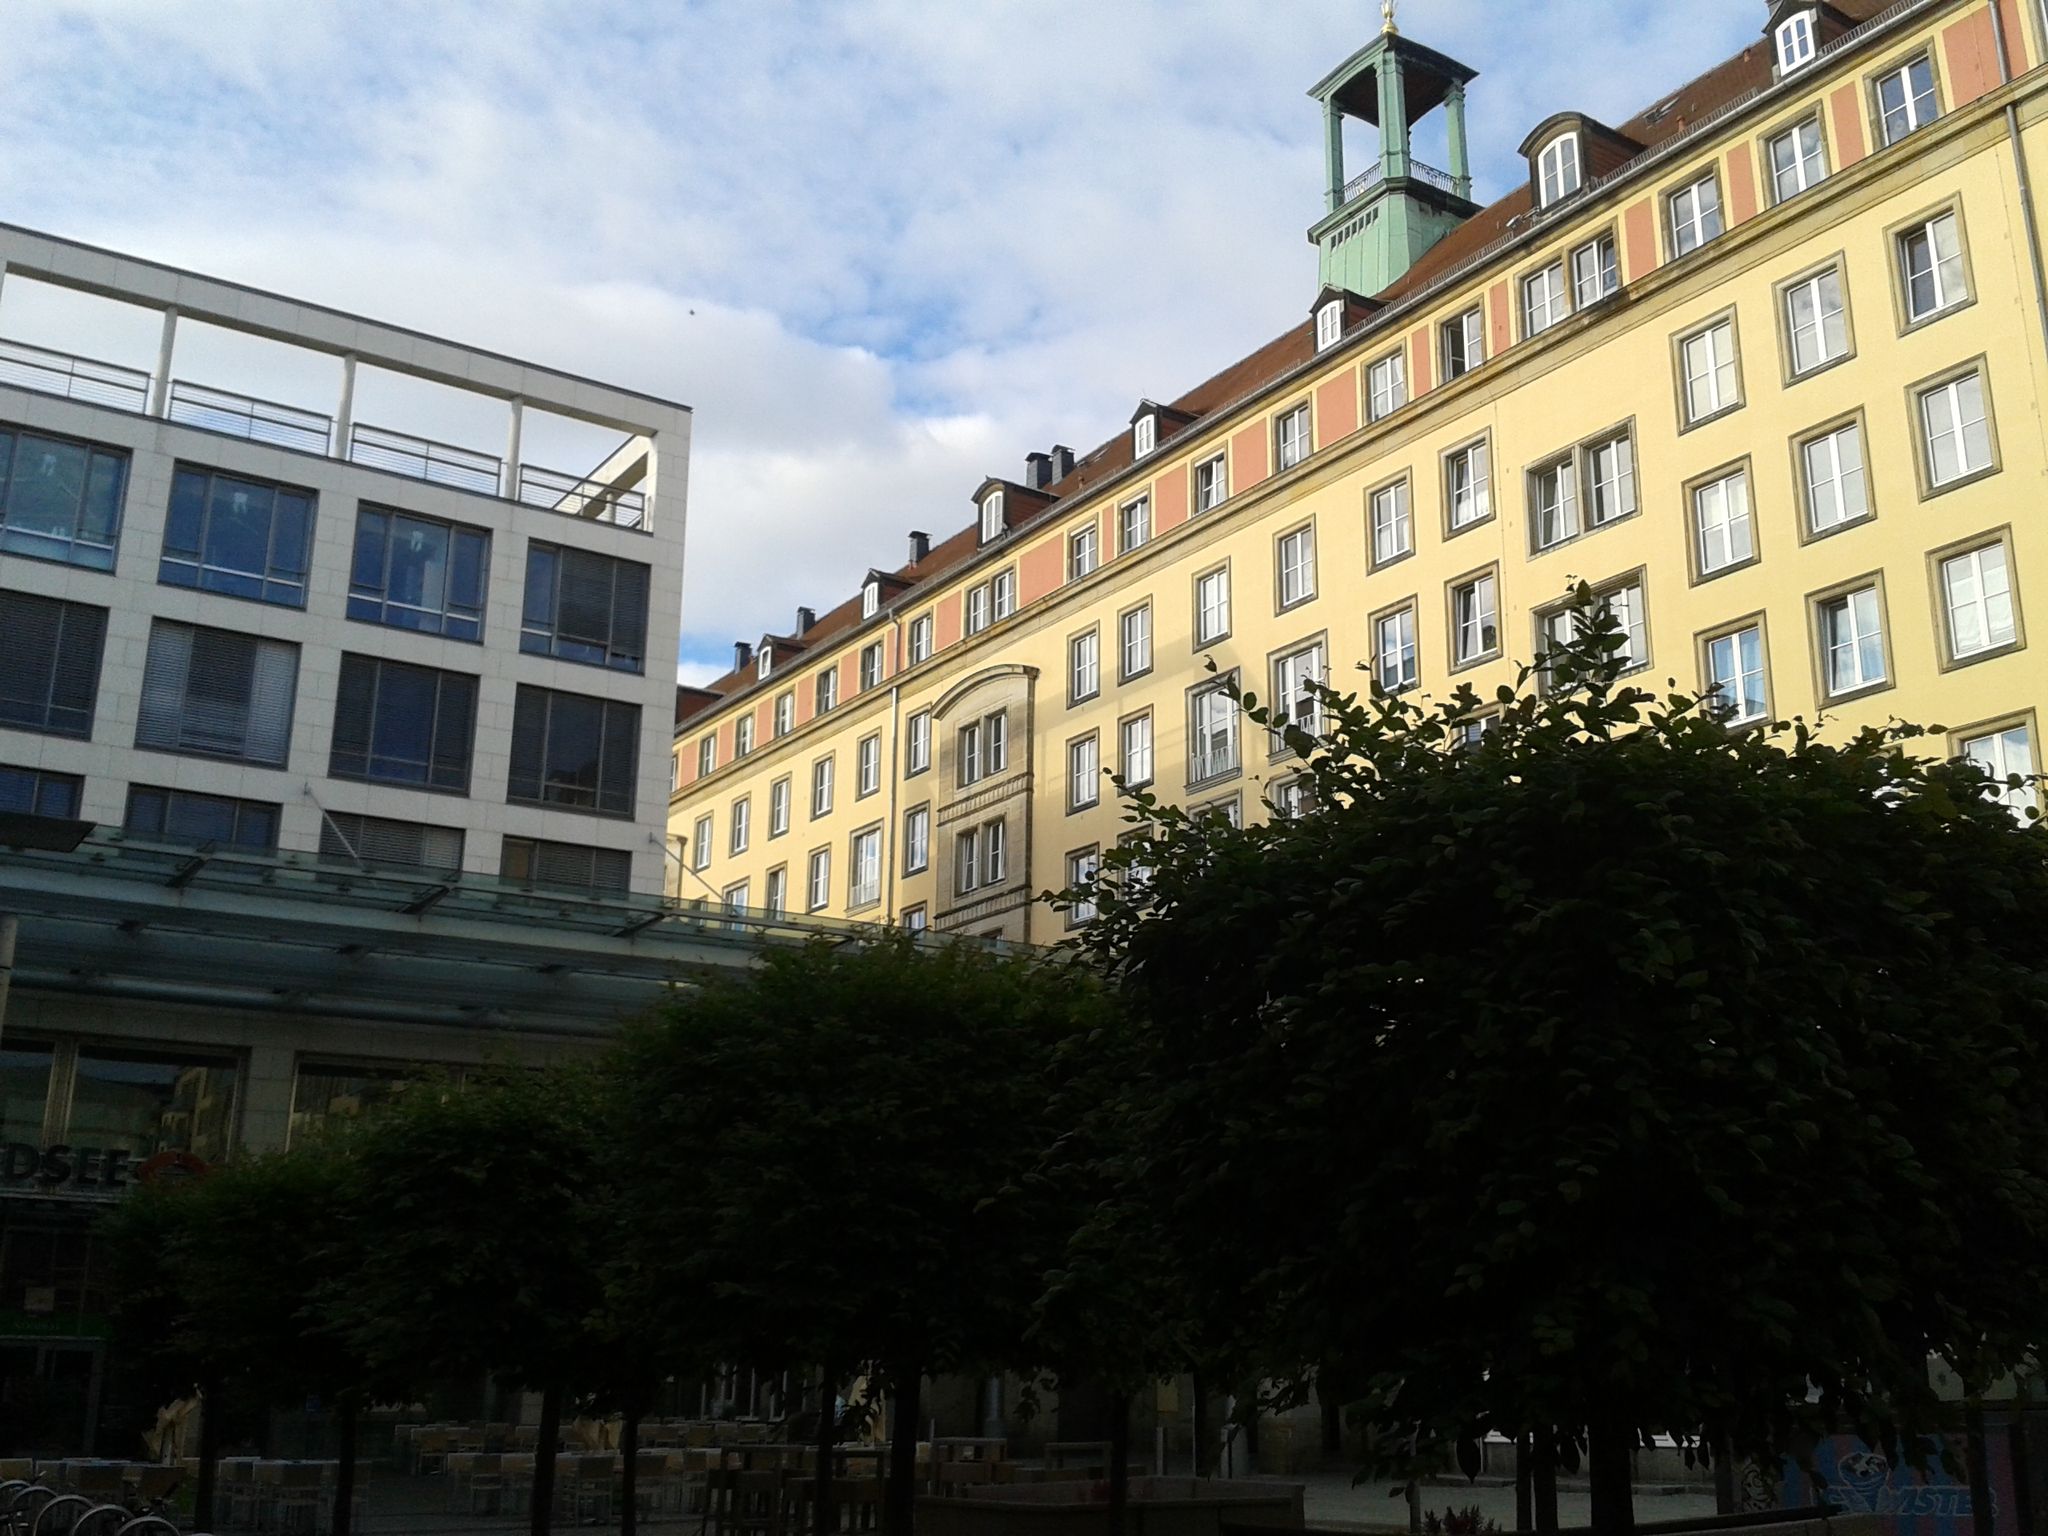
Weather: clear
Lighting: day
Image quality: good
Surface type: walking surface
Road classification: service, corridor
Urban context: urban centre
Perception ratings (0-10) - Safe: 4.52, Lively: 8.67, Beautiful: 8.07, Boring: 6.58, Depressing: 3.86, Wealthy: 8.84